Question: I'm getting a following response from the back-end servers to display the data as quick links on the right side of the search results page.
'''
<NavigatorItems>
<Navigator Name="Shoes">
<Name>Nike</Name>
<WebSite>www.nike.com</WebSite>
<Name>Reebok</Name>
<WebSite>www.reebok.com</WebSite>
<Name>Adidas</Name>
<WebSite>www.adidas.com</WebSite>
<ShowAll>www.mysite.com/showallshoes</ShowAll>
</Navigator>
<Navigator Name="Clothes">
<Name>Lee Jeans</Name>
<WebSite>www.lee.com</WebSite>
<Name>Levis</Name>
<WebSite>www.levi.com</WebSite>
<Name>Lawman</Name>
<WebSite>www.lawman.com</WebSite>
<ShowAll>www.mysite.com/showallclothes</ShowAll>
</Navigator>
</NavigatorItems>
'''
I need to display these items using XSLT something like this:

The sample XSLT suggested by someone is something like this:
'''
<xsl:for-each select="NavigatorItems/Navigator">
<xsl:variable name="link" select="WebSite"/>
<tr>
<td><a href ="{$link}"><xsl:value-of select="Name"/></td>
</tr>
<xsl:test select="ShowAll">
<xsl:variable name="linkShowAll" select="ShowAll"/>
<tr> <td> <a href="{$linkShowAll}"> View More Results <td> </tr>
</xsl:test>
</xsl:for-each>
'''
But it displays only
'''
Nike (with its appropriate link)
Lee (with its appropriate link)
'''
Where I'm going wrong with this ? I tried a lot to modify the XSLT and checked but no luck.
Please suggest.
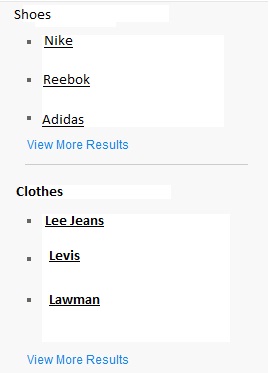
Answer: :
'''
<xsl:stylesheet version="1.0"
xmlns:xsl="http://www.w3.org/1999/XSL/Transform">
<xsl:output omit-xml-declaration="yes" indent="yes"/>
<xsl:strip-space elements="*"/>
<xsl:template match="Navigator">
<p><xsl:value-of select="@Name"/></p>
<ul>
<xsl:apply-templates select="Name"/>
</ul>
<xsl:apply-templates select="ShowAll"/>
</xsl:template>
<xsl:template match="Name">
<li>
<a href="http://{following-sibling::WebSite[1]}">
<xsl:value-of select="."/>
</a>
</li>
</xsl:template>
<xsl:template match="ShowAll">
<p>
<a href="http://{.}">
<xsl:text>View More Results</xsl:text>
</a>
</p>
</xsl:template>
</xsl:stylesheet>
'''
:
'''
<NavigatorItems>
<Navigator Name="Shoes">
<Name>Nike</Name>
<WebSite>www.nike.com</WebSite>
<Name>Reebok</Name>
<WebSite>www.reebok.com</WebSite>
<Name>Adidas</Name>
<WebSite>www.adidas.com</WebSite>
<ShowAll>www.mysite.com/showallshoes</ShowAll>
</Navigator>
<Navigator Name="Clothes">
<Name>Lee Jeans</Name>
<WebSite>www.lee.com</WebSite>
<Name>Levis</Name>
<WebSite>www.levi.com</WebSite>
<Name>Lawman</Name>
<WebSite>www.lawman.com</WebSite>
<ShowAll>www.mysite.com/showallclothes</ShowAll>
</Navigator>
</NavigatorItems>
'''
:
'''
<p>Shoes</p>
<ul>
<li>
<a href="http://www.nike.com">Nike</a>
</li>
<li>
<a href="http://www.reebok.com">Reebok</a>
</li>
<li>
<a href="http://www.adidas.com">Adidas</a>
</li>
</ul>
<p>
<a href="http://www.mysite.com/showallshoes">View More Results</a>
</p>
<p>Clothes</p>
<ul>
<li>
<a href="http://www.lee.com">Lee Jeans</a>
</li>
<li>
<a href="http://www.levi.com">Levis</a>
</li>
<li>
<a href="http://www.lawman.com">Lawman</a>
</li>
</ul>
<p>
<a href="http://www.mysite.com/showallclothes">View More Results</a>
</p>
'''
:
Shoes
- <URL>
<URL>
Clothes
- <URL>
<URL>